Question: I'm trying to make a navbar for a friend's blog (<URL>, but I always get this little space:

I tried to change the quests, support and play position but it doesn't work. Any suggestions about how to fix it? Here's the code:
'''
<center>
<div style='background-image: url(http://files.tinkatollidunes.com/nav/left.png) ; background-size: 45px 86px; height: 86px; width: 45px; border: 0px; margin-left: -1139px; margin-bottom: -80x;'/>
</center>
<center>
<div class='homebutton' style='position:relative; left:-477px; top:-86px;'>
<a href='http://www.tinkatollidunes.com/'>
<img alt='' class='a' height='86px' src='http://files.tinkatollidunes.com/nav/home.png' width='141px'/>
<img alt='' class='b' height='86px' src='http://files.tinkatollidunes.com/nav/homehover.png' width='141px'/>
</a>
</div>
</center>
<center>
<div style='height: 86px; width: 63px; border: 0px; margin-top: -172px; margin-left: -750px;'><img height='86px' src='http://files.tinkatollidunes.com/nav/home-about.png' width='63px'/>
</div>
</center>
<center>
<div class='aboutbutton' style='position:relative; left:-273px; top:-86px; margin-bottom: -82px;'>
<a href='http://www.tinkatollidunes.com/p/about.html'>
<img alt='' class='a' height='86px' src='http://files.tinkatollidunes.com/nav/about.png' width='141px'/>
<img alt='' class='b' height='86px' src='http://files.tinkatollidunes.com/nav/abouthover.png' width='141px'/>
</a>
</div>
</center>
<center>
<div style='height: 86px; width: 72px; border: 0px; margin-top: -172px; margin-left: -333px;'><img height='86px' src='http://files.tinkatollidunes.com/nav/about-guides.png' width='72px'/>
</div>
</center>
<center>
<div class='guidesbutton' style='position:relative; left:-60px; top:-86px; margin-bottom: -82px;'>
<a href='http://www.tinkatollidunes.com/p/guides.html'>
<img alt='' class='a' height='86px' src='http://files.tinkatollidunes.com/nav/guides.png' width='141px'/>
<img alt='' class='b' height='86px' src='http://files.tinkatollidunes.com/nav/guideshover.png' width='141px'/>
</a>
</div>
</center>
<center>
<div style='height: 86px; width: 58px; border: 0px; margin-top: -172px; margin-left: 78px;'><img height='86px' src='http://files.tinkatollidunes.com/nav/guides-quests.png' width='58px'/>
</div>
<div class='questsbutton' style='position:relative; left:137px; top:-86px; margin-bottom: -82px;'>
<a href='http://www.tinkatollidunes.com/p/quests.html'>
<img alt='' class='a' height='86px' src='http://files.tinkatollidunes.com/nav/quests.png' width='141px'/>
<img alt='' class='b' height='86px' src='http://files.tinkatollidunes.com/nav/questshover.png' width='141px'/>
</a>
</div>
</center>
<center>
<div style='height: 86px; width: 52px; border: 0px; margin-top: -172px; margin-left: 470px;'><img height='86px' src='http://files.tinkatollidunes.com/nav/quests-support.png' width='52px'/>
</div>
</center>
<center>
<div class='supportbutton' style='position:relative; left:334px; top:-86px; margin-bottom: -82px;'>
<a href='http://www.tinkatollidunes.com/p/support-us.html'>
<img alt='' class='a' height='86px' src='http://files.tinkatollidunes.com/nav/support.png' width='150px'/>
<img alt='' class='b' height='86px' src='http://files.tinkatollidunes.com/nav/supporthover.png' width='150px'/>
</a>
</div>
</center>
<center>
<div style='height: 86px; width: 52px; border: 0px; margin-top: -172px; margin-left: 874px;'><img height='86px' src='http://files.tinkatollidunes.com/nav/support-play.png' width='54px'/>
</div>
</center>
<center>
<div style='height: 86px; width: 142px; border: 0px; margin-top: -86px; margin-right: -1021px;'><a href='http://www.tinkatolli.com/play/'><img height='86' src='http://files.tinkatollidunes.com/nav/play.png' width='142'/></a>
</div>
</center>
'''
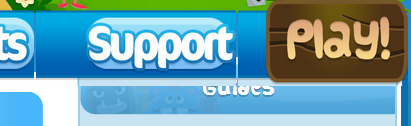
Answer: There is whitespace between your images.
'''
<img (content) />
<img (content) />
'''
The return between the two images here has exactly the same function as a space. So the solution is to delete the return.
'''
<img (content) /><img (content) />
'''
That's it.
By the way, you shouldn't use 'width' and 'height' attributes (which have been deprecated since at least the beginning of this century), but if you are using them anyway, give them a number for their values, not a css-style length.
That is, '141', not '141px'.
But actually using CSS is much better. Ditto for '<center>' elements.
And unless you're using XHTML, there is no need whatsoever to end tags with '/>'. Just '>' will do fine.